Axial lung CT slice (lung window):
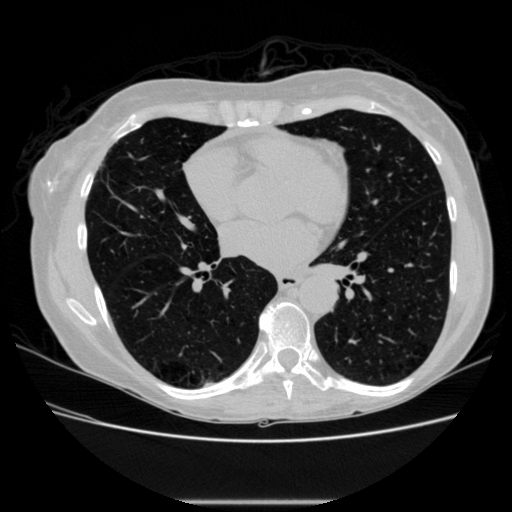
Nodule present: no